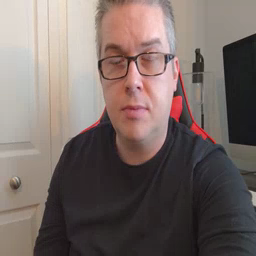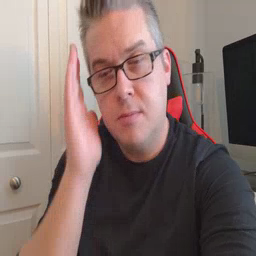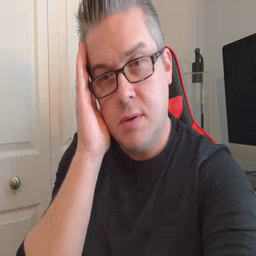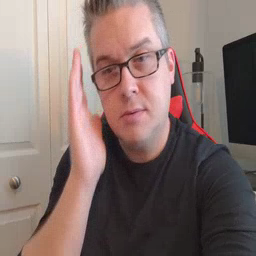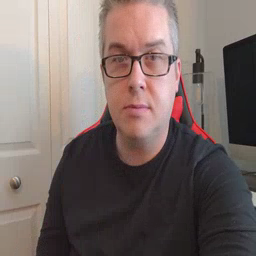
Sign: bed